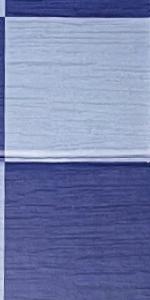
Label: Empty